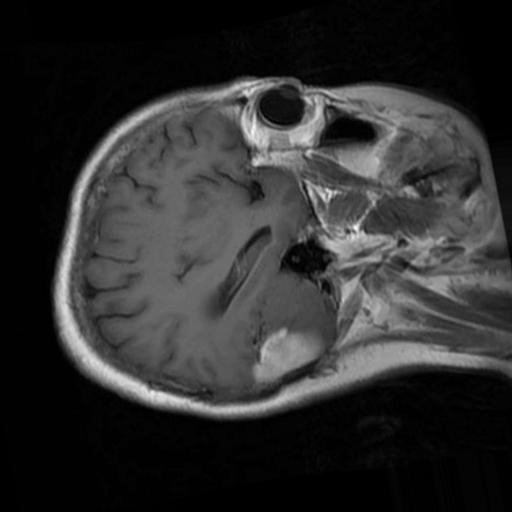
Label: brain_menin